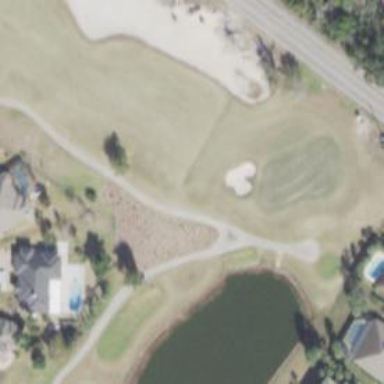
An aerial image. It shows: Service road used as golf cart path.